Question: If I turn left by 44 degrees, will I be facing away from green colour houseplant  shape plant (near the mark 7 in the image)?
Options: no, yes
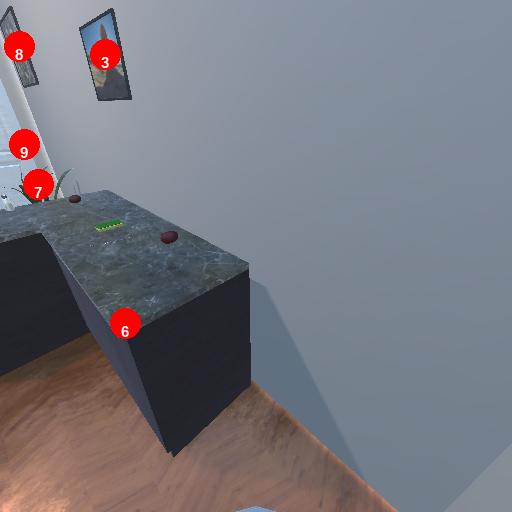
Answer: no